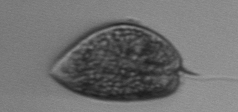
Label: Prorocentrum_micans